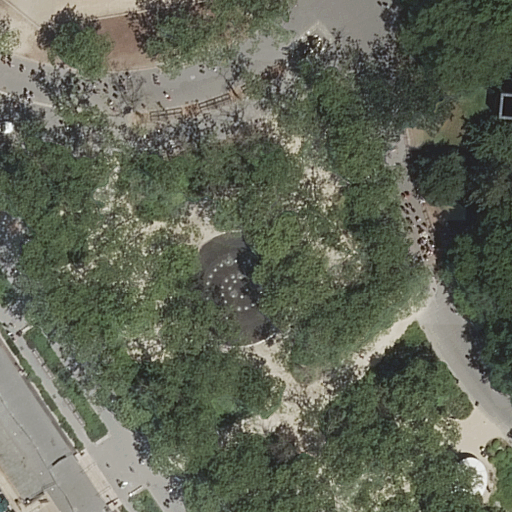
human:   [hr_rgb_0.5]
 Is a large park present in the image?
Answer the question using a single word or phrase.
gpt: yes

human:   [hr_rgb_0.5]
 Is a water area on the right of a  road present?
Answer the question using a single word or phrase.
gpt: yes

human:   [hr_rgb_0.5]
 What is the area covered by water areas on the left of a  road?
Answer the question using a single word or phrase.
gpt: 386m2

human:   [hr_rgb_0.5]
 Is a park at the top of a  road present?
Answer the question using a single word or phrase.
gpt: yes

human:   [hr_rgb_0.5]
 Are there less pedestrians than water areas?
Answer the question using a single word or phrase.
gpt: no

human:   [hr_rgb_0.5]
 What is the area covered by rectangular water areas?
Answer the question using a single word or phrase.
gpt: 386m2

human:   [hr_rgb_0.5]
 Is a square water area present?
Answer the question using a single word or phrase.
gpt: yes

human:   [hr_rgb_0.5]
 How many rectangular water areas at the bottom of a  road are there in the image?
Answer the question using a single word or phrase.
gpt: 2

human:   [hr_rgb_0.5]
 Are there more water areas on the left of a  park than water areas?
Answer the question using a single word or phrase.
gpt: no

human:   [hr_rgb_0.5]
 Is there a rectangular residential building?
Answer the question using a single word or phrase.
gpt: no

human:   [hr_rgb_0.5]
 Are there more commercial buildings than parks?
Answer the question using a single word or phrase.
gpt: no

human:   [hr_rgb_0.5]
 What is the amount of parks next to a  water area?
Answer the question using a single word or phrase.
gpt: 16

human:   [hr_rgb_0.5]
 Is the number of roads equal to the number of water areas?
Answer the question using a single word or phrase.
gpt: no

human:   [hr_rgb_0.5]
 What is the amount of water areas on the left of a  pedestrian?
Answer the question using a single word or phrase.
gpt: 2

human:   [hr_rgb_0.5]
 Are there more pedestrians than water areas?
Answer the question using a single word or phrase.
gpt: yes

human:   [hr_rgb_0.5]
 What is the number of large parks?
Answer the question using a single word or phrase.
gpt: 1

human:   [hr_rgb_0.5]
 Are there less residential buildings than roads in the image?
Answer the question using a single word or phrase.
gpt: yes

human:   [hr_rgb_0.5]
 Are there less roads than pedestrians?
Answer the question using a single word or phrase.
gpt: yes

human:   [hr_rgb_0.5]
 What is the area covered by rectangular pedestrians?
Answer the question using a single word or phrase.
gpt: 132m2

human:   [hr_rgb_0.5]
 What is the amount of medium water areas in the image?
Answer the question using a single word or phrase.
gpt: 1

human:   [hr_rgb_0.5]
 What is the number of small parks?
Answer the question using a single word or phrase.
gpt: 7

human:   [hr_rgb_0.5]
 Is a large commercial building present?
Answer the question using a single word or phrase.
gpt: no

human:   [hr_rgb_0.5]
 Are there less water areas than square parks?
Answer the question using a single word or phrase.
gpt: no

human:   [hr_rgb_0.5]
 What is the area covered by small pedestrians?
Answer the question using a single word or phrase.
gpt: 132m2

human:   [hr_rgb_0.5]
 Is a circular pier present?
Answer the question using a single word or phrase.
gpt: no

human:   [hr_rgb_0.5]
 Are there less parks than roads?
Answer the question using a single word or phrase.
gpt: no

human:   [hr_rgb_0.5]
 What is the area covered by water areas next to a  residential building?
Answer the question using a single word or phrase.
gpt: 0m2

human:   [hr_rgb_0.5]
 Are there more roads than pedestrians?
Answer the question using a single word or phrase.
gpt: no

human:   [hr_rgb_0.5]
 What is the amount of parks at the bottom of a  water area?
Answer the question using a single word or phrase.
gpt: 8

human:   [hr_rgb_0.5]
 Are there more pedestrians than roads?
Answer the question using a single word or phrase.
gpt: yes

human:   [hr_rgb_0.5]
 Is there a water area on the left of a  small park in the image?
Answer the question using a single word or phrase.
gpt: yes

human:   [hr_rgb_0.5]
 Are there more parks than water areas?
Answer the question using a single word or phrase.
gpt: yes

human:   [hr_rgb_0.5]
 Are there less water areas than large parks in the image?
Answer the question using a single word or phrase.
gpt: no

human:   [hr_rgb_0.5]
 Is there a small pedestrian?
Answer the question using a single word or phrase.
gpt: yes

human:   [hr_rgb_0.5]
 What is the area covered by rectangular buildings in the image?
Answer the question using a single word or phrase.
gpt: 0m2

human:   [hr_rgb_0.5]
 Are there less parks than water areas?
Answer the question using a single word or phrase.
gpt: no